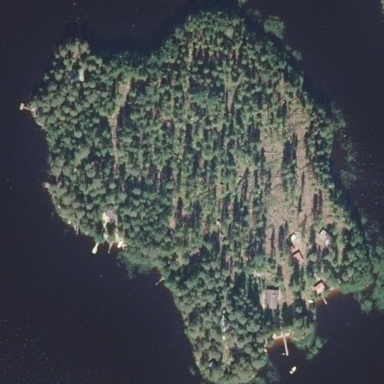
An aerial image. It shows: Islet covered with woodland.